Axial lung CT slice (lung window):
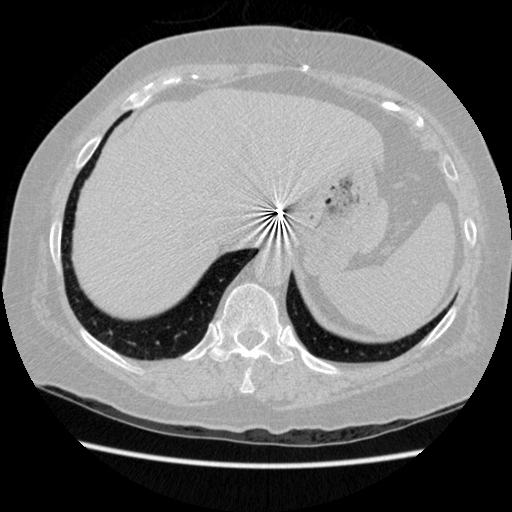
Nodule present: no